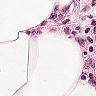
Metastatic tissue present: no